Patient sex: M
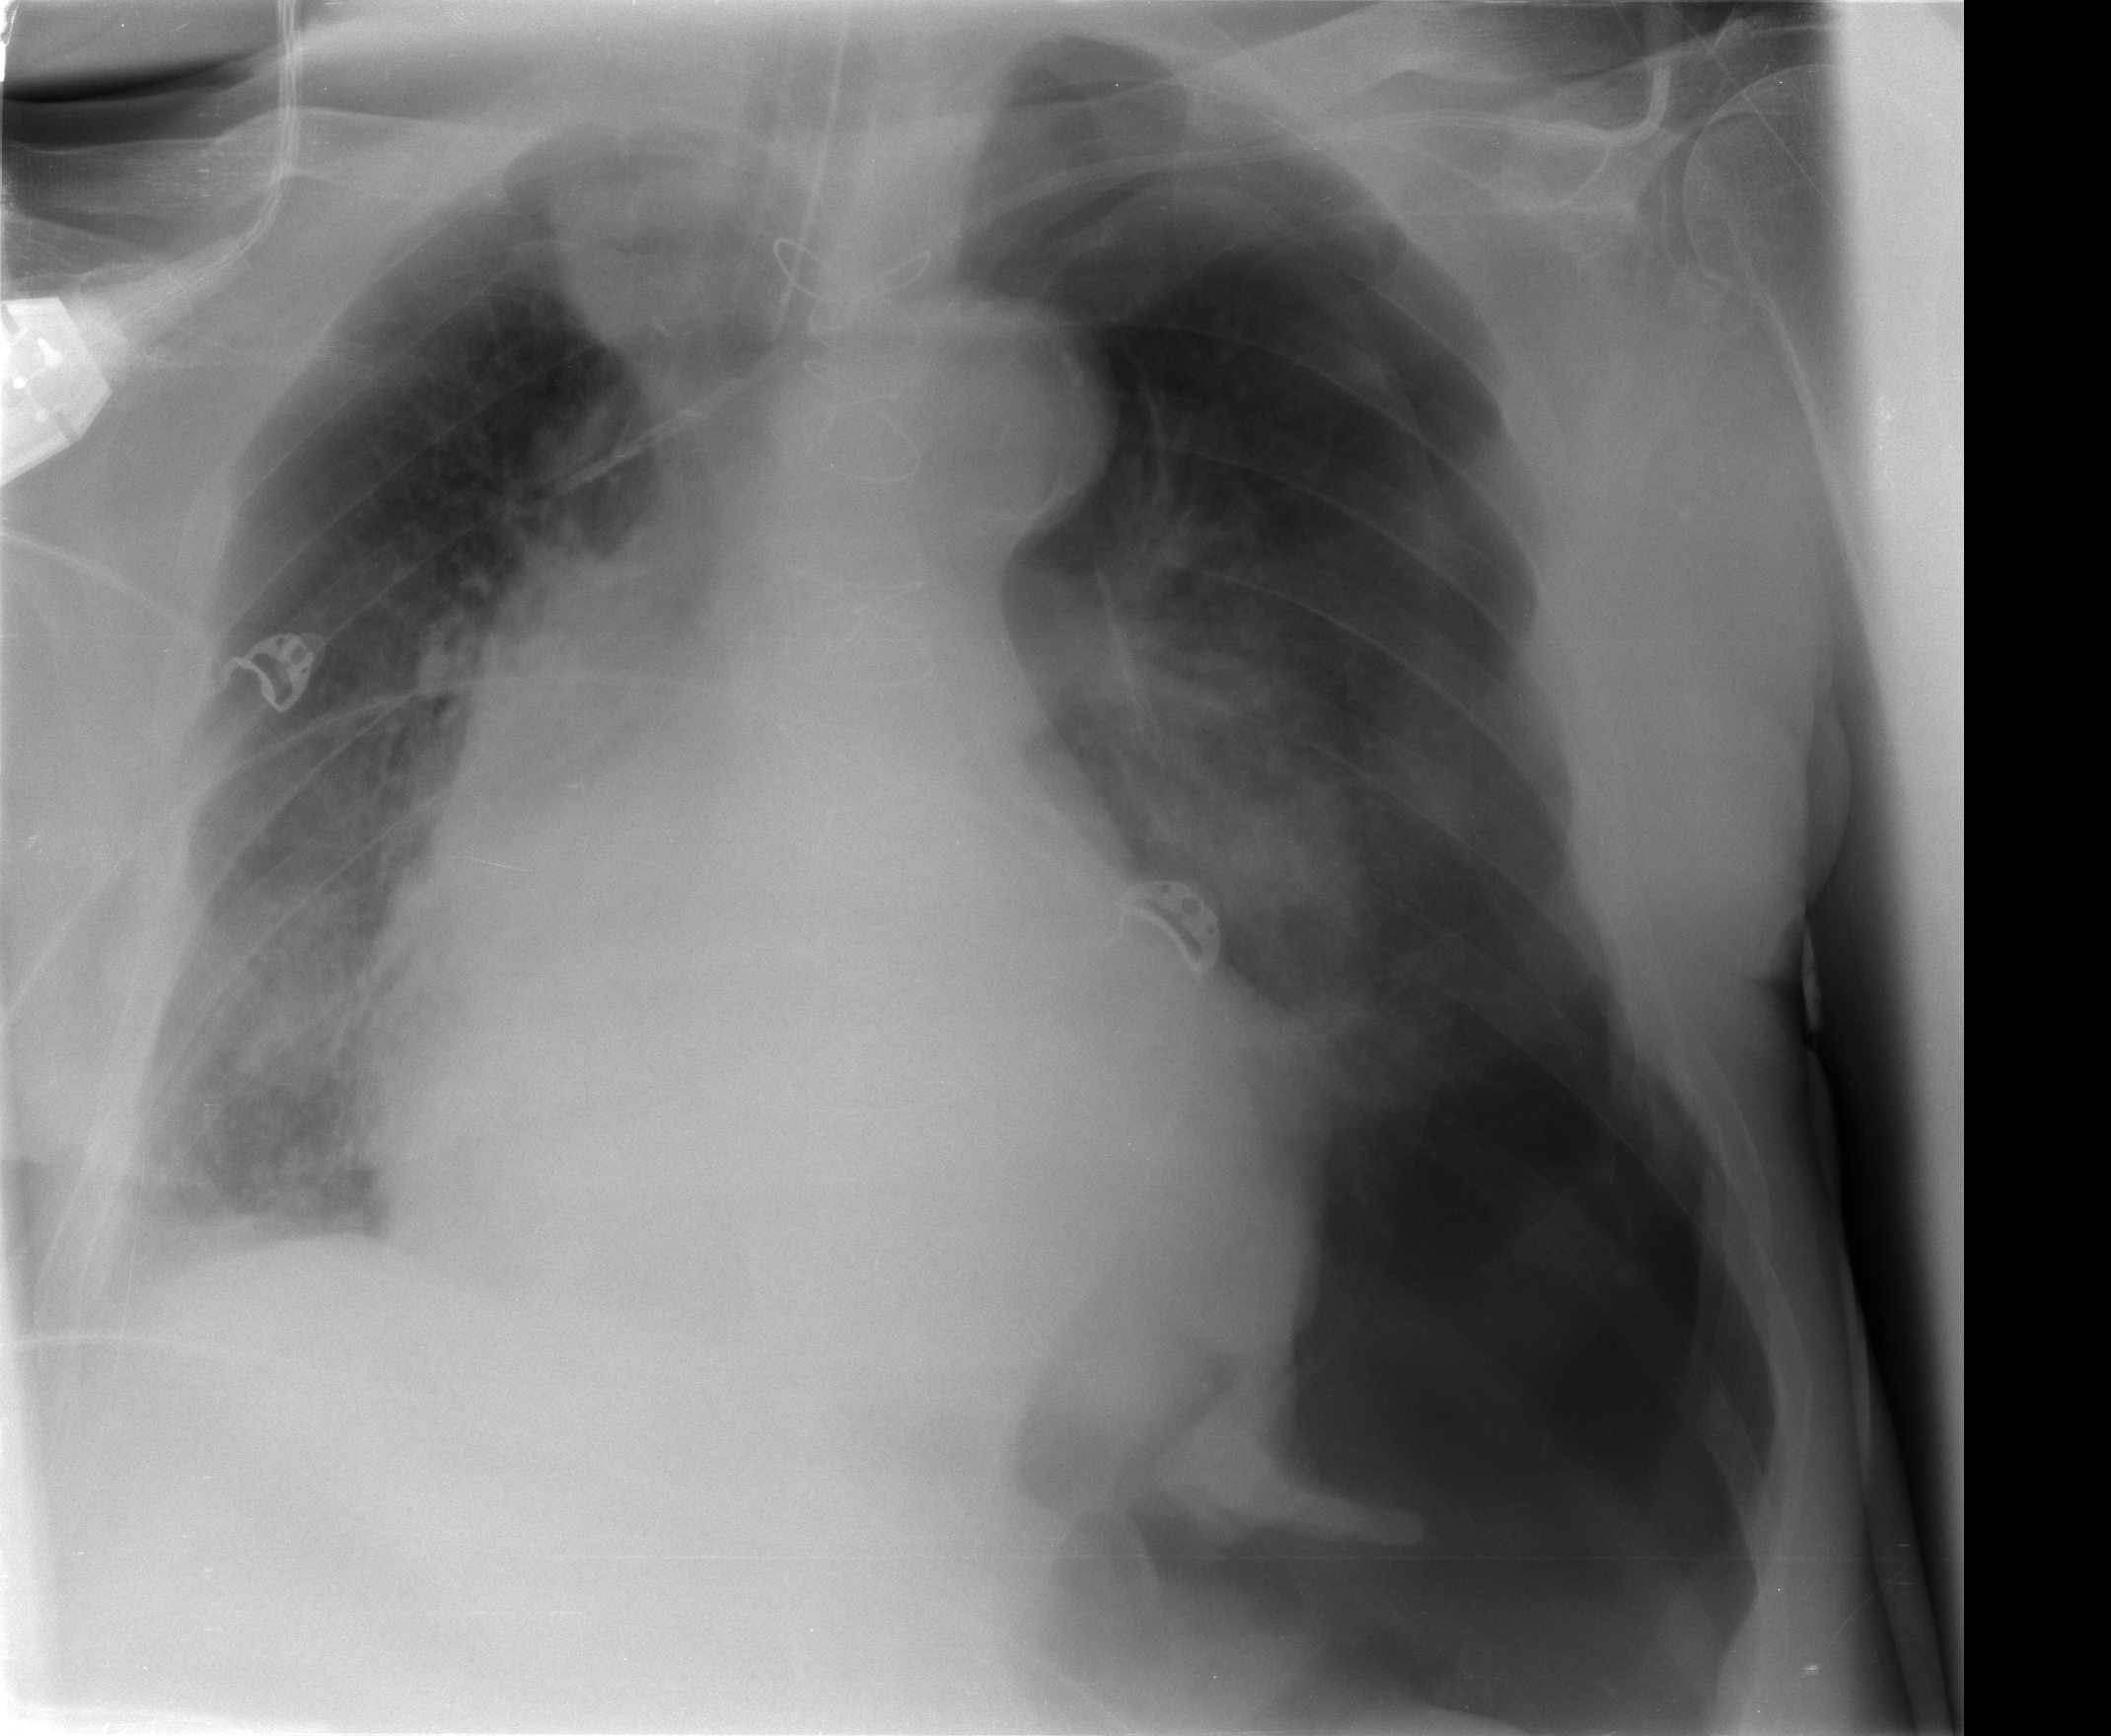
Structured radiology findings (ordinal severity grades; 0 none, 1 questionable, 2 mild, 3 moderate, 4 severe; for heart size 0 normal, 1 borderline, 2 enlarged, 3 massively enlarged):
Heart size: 2
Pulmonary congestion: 0
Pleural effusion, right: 2
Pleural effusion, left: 3
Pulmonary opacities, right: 2
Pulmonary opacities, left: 0
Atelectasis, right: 2
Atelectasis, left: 3